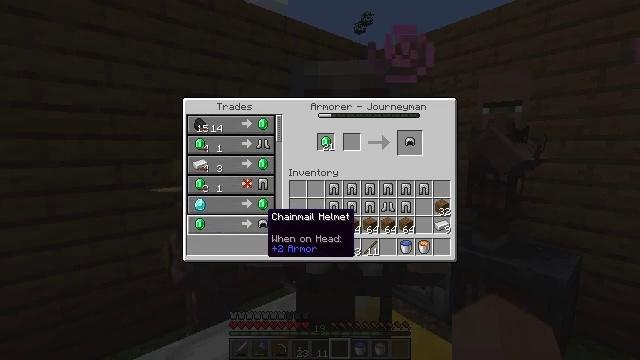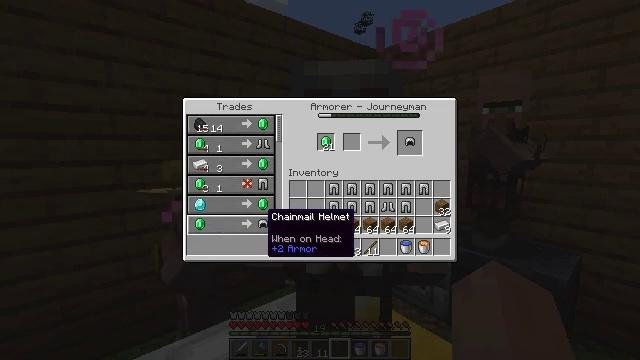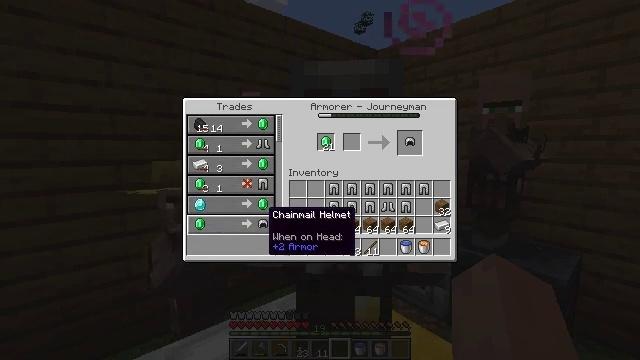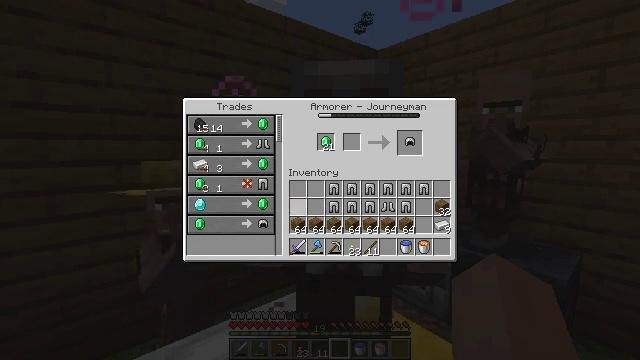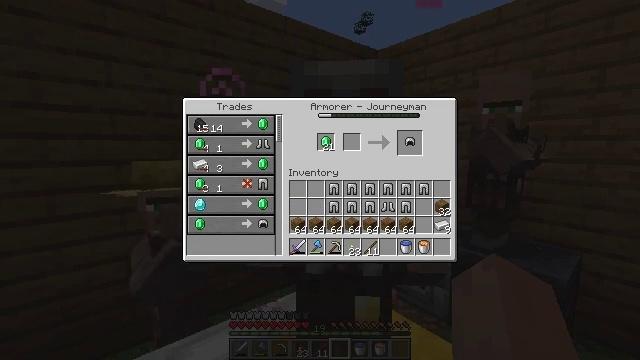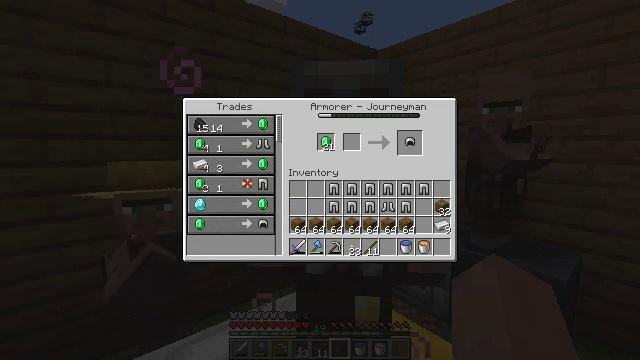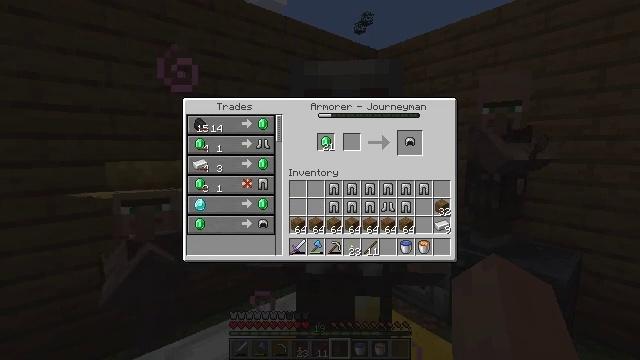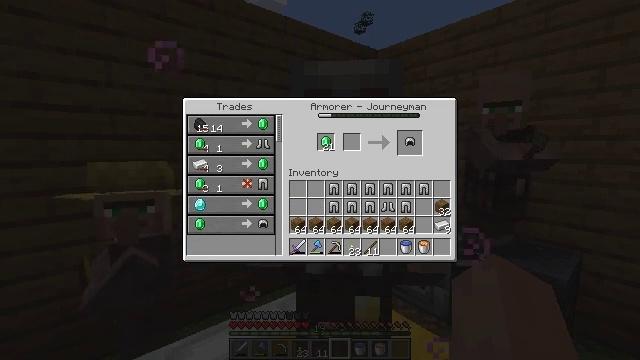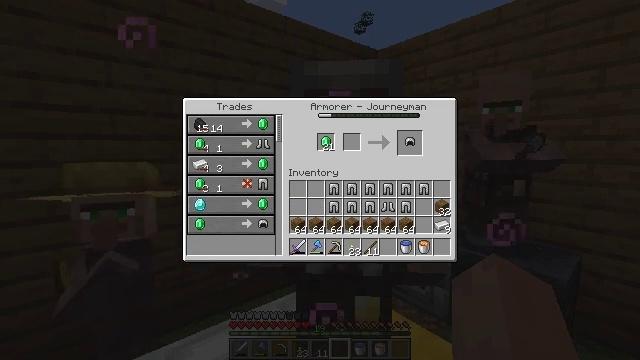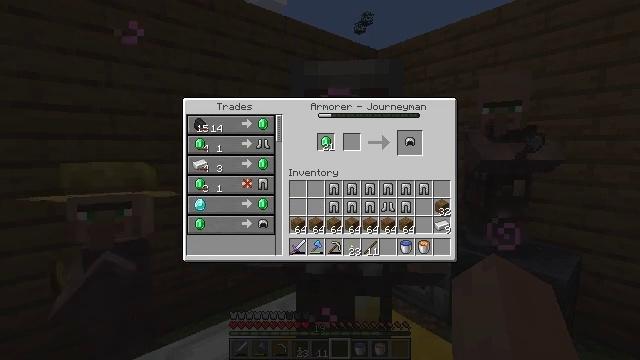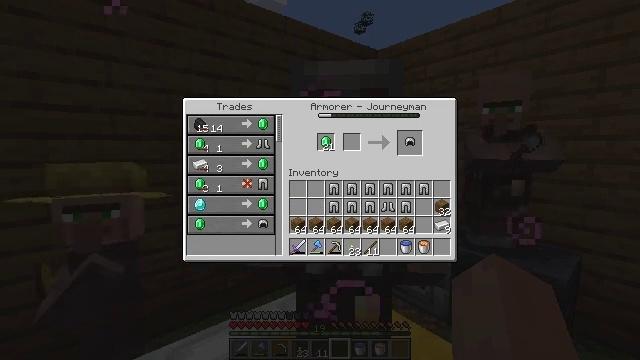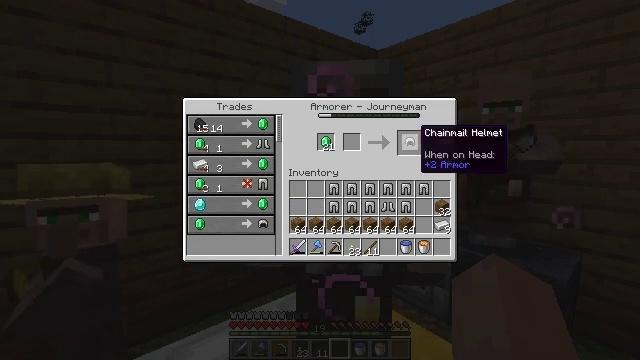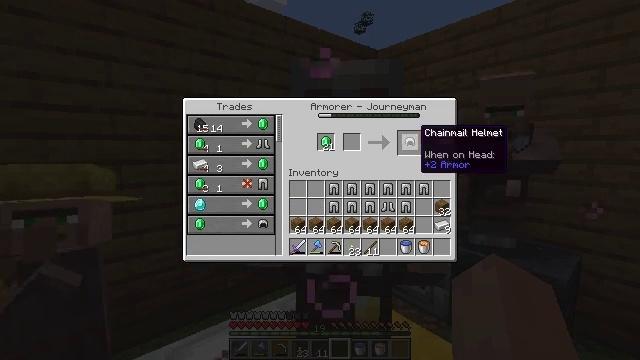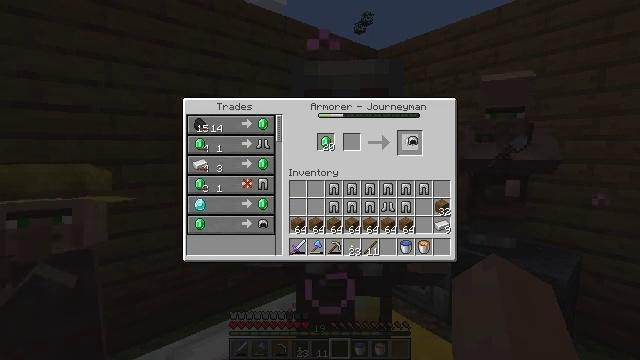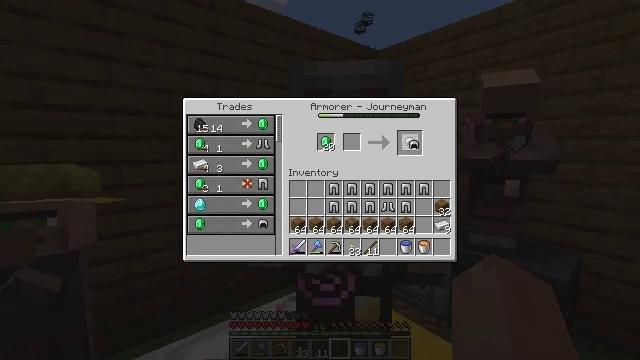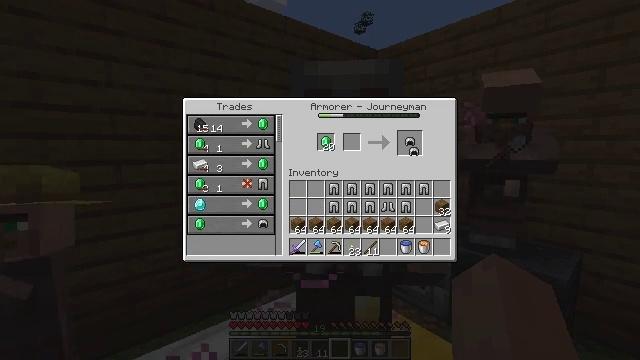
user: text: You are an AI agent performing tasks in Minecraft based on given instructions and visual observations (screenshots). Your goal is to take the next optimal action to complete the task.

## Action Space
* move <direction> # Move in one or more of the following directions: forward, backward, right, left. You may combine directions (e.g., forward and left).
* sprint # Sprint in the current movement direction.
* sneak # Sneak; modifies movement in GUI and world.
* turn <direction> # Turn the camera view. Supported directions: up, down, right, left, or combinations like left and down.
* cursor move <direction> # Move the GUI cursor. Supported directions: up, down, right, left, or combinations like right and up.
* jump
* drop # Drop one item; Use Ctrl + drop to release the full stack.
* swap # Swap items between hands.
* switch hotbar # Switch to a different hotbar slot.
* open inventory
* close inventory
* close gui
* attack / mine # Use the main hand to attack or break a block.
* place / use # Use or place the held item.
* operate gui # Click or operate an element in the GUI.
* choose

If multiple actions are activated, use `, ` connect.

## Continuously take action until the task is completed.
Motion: motion action
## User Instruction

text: Open the crafting menu to create a chainmail helmet.
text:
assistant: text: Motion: no_op
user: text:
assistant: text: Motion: no_op
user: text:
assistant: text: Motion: cursor move right and up
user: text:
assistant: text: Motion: cursor move right and up
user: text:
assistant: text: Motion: cursor move right and up
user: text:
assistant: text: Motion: cursor move right
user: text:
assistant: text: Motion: no_op
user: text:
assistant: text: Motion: no_op
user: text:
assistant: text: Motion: cursor move down
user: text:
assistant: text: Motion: cursor move left and down
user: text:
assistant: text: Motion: cursor move left
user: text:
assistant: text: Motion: no_op
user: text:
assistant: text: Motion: operate gui
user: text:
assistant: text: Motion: operate gui
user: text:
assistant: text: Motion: no_op
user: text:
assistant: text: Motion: cursor move left and down
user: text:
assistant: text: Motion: cursor move left and down
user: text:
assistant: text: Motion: no_op
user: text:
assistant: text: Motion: cursor move left
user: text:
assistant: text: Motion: no_op
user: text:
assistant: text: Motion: no_op
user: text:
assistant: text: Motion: cursor move left
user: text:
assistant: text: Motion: no_op
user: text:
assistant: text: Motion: no_op
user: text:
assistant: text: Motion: operate gui
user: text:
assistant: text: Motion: operate gui
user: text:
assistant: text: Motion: no_op
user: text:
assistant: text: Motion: no_op
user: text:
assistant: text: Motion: cursor move right and up
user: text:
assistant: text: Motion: cursor move right and up